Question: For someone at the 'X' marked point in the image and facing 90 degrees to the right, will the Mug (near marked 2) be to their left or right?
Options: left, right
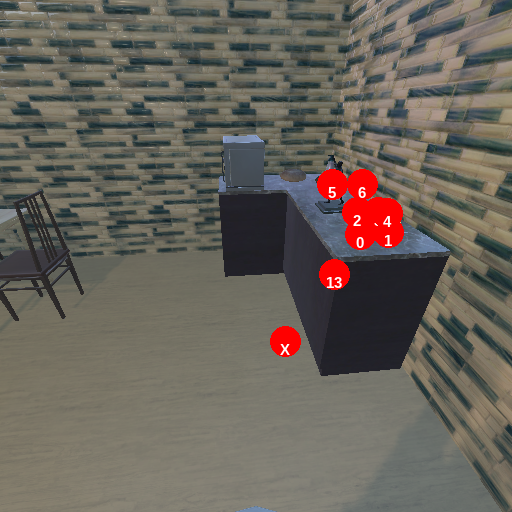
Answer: left